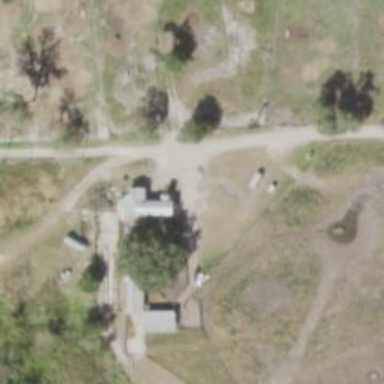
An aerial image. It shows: Dairy farmyard.